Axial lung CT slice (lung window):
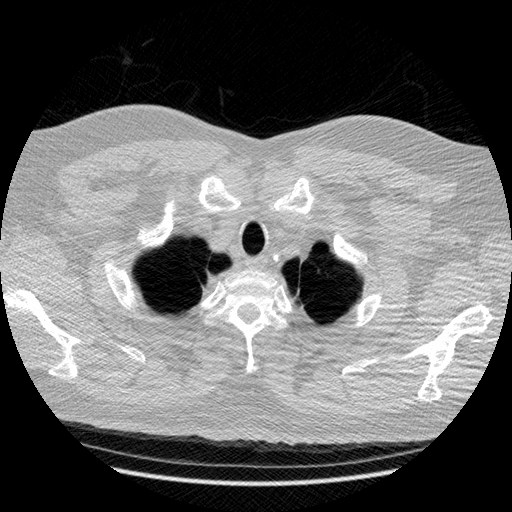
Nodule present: no